Question: Count the number of objects in the diagram.
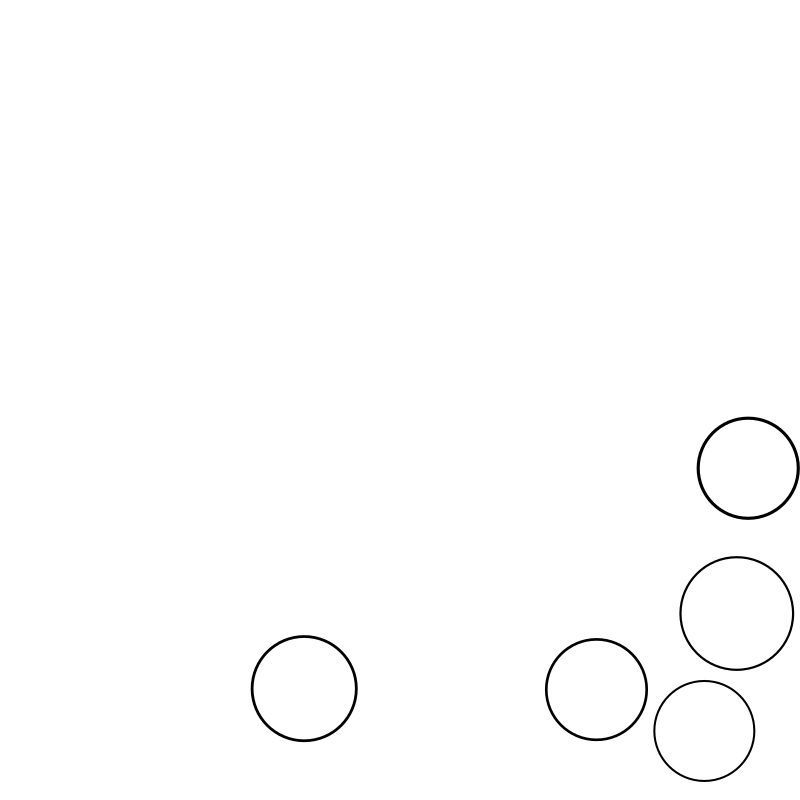
Answer: 5